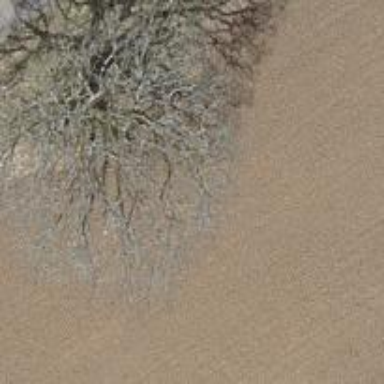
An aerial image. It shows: Beautiful tree in nature.